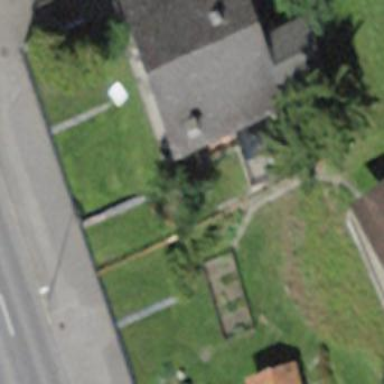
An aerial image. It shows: Simple and straightforward house.